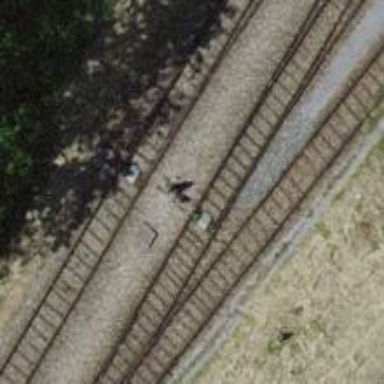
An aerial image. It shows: Railway yard with one track.